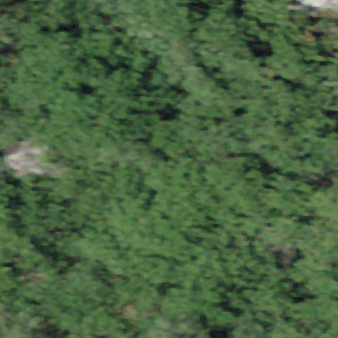
Label: bouldering_area